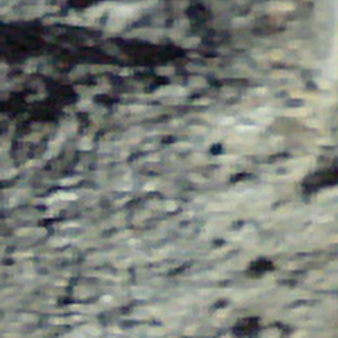
Label: other